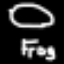
Label: frog